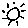
Label: sun